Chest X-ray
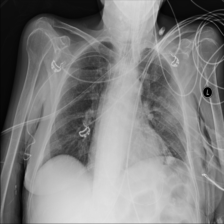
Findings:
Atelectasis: negative
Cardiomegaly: negative
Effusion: negative
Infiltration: negative
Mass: negative
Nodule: negative
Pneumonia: negative
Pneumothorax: negative
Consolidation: negative
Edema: negative
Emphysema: negative
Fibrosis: negative
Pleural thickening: negative
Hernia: negative